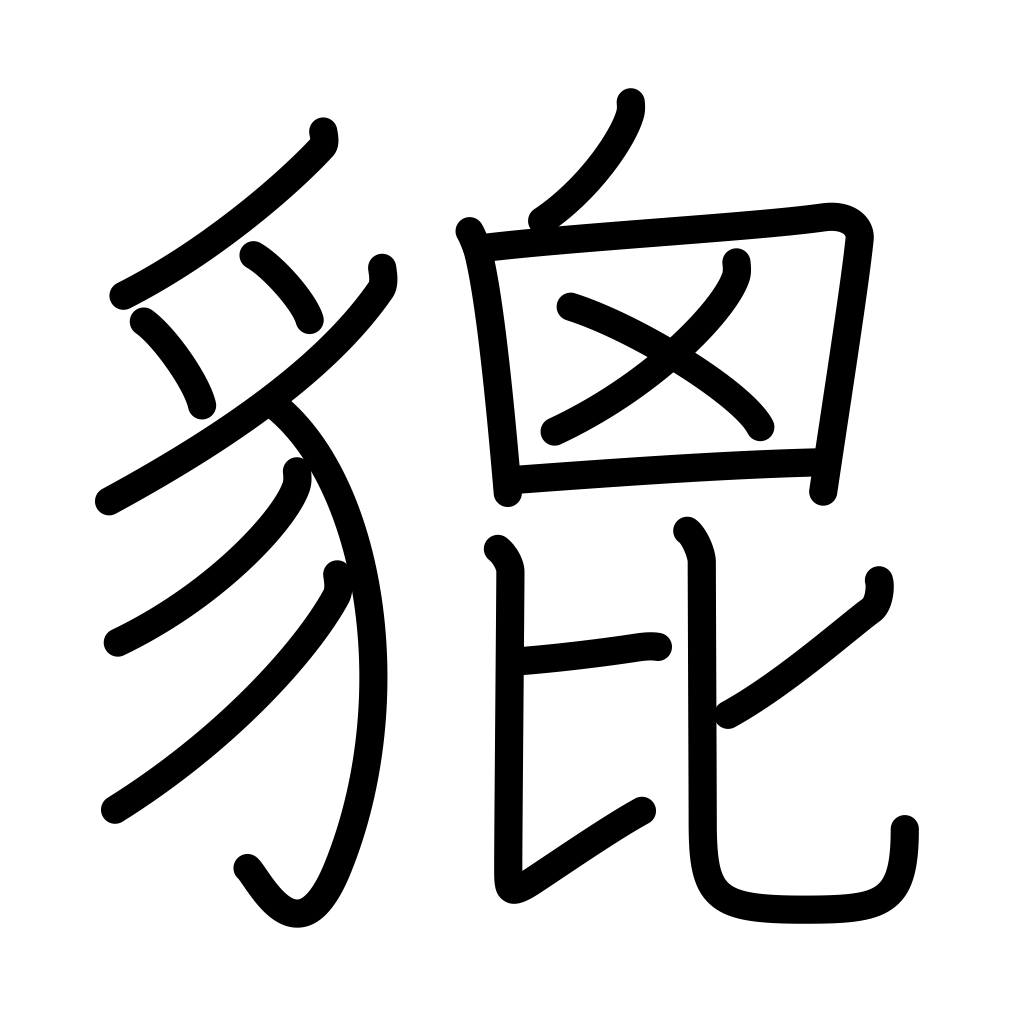
Meaning: brave heraldic beast